Question: In order to better manage how I was making my database calls using Doctrine, .
I managed to identify the modifications I had to make but (apart from overriding the vendor class).
the class is located here :
'''
vendor/doctrine/dbal/lib/Doctrine/DBAL/Logging/DebugStack.php
'''
For those who are interested, here is the result :

To do this, you need to :
Override the 'vendor/doctrine/doctrine-bundle/Resources/views/Collector/db.html.twig' file
Copy this file to 'app
esources\DoctrineBundleiews\Collector\db.html.twig'
You'll see my modifications below the two :
'''
{% extends app.request.isXmlHttpRequest ? 'WebProfilerBundle:Profiler:ajax_layout.html.twig' : 'WebProfilerBundle:Profiler:layout.html.twig' %}
{% block toolbar %}
{% set icon %}
<img width="20" height="28" alt="Database" src="data:image/png;base64,iVBORw0KGgoAAAANSUhEUgAAABQAAAAcCAYAAABh2p9gAAAAGXRFWHRTb2Z0d2FyZQBBZG9iZSBJbWFnZVJlYWR5ccllPAAAAQRJREFUeNpi/P//PwM1ARMDlcGogZQDlpMnT7pxc3NbA9nhQKxOpL5rQLwJiPeBsI6Ozl+YBOOOHTv+AOllQNwtLS39F2owKYZ/gRq8G4i3ggxEToggWzvc3d2Pk+1lNL4fFAs6ODi8JzdS7mMRVyDVoAMHDsANdAPiOCC+jCQvQKqBQB/BDbwBxK5AHA3E/kB8nKJkA8TMQBwLxaBIKQbi70AvTADSBiSadwFXpCikpKQU8PDwkGTaly9fHFigkaKIJid4584dkiMFFI6jkTJII0WVmpHCAixZQEXWYhDeuXMnyLsVlEQKI45qFBQZ8eRECi4DBaAlDqle/8A48ip6gAADANdQY88Uc0oGAAAAAElFTkSuQmCC" />
<span class="sf-toolbar-status{% if 50 < collector.querycount %} sf-toolbar-status-yellow{% endif %}">{{ collector.querycount }}</span>
{% if collector.querycount > 0 %}
<span class="sf-toolbar-info-piece-additional-detail">in {{ '%0.2f'|format(collector.time * 1000) }} ms</span>
{% endif %}
{% if collector.invalidEntityCount > 0 %}
<span class="sf-toolbar-info-piece-additional sf-toolbar-status sf-toolbar-status-red">{{ collector.invalidEntityCount }}</span>
{% endif %}
{% if collector.cacheEnabled %}
<span class="sf-toolbar-info-piece-additional sf-toolbar-status sf-toolbar-status-green" title="Second level cache enabled">2l cache</span>
{% endif %}
{% endset %}
{% set text %}
<div class="sf-toolbar-info-piece">
<b>DB Queries</b>
<span>{{ collector.querycount }}</span>
</div>
<div class="sf-toolbar-info-piece">
<b>Query time</b>
<span>{{ '%0.2f'|format(collector.time * 1000) }} ms</span>
</div>
<div class="sf-toolbar-info-piece">
<b>Invalid entities</b>
<span class="sf-toolbar-status sf-toolbar-status-{{ collector.invalidEntityCount > 0 ? 'red' : 'green' }}">{{ collector.invalidEntityCount }}</span>
</div>
{% if collector.cacheEnabled %}
<div class="sf-toolbar-info-piece">
<b>Cache hits</b>
<span class="sf-toolbar-status sf-toolbar-status-green">{{ collector.cacheHitsCount }}</span>
</div>
<div class="sf-toolbar-info-piece">
<b>Cache misses</b>
<span class="sf-toolbar-status sf-toolbar-status-{{ collector.cacheMissesCount > 0 ? 'yellow' : 'green' }}">{{ collector.cacheMissesCount }}</span>
</div>
<div class="sf-toolbar-info-piece">
<b>Cache puts</b>
<span class="sf-toolbar-status sf-toolbar-status-{{ collector.cachePutsCount > 0 ? 'yellow' : 'green' }}">{{ collector.cachePutsCount }}</span>
</div>
{% endif %}
{% endset %}
{% include 'WebProfilerBundle:Profiler:toolbar_item.html.twig' with { 'link': profiler_url } %}
{% endblock %}
{% block menu %}
<span class="label">
<span class="icon"><img src="data:image/png;base64,iVBORw0KGgoAAAANSUhEUgAAABoAAAAcCAYAAAB/E6/TAAABLUlEQVR42u3TP0vDQBiA8UK/gDiLzi0IhU4OEunk5OQUAhGSOBUCzqWfIKSzX8DRySF0URCcMjWLIJjFD9Cpk/D6HITecEPUuzhIAz8CIdyTP/f2iqI4qaqqDx8l5Ic2uIeP/bquezCokOAFF+oCN3t4gPzSEjc4NEPaCldQbzjELTYW0RJzHDchwwem+ons6ZBpLSJ7nueJC22h0V+FzmwWV0ee59vQNV67CGVZJmEYbkNjfpY6X6I0Qo4/3RMmTdDDspuQVsJvgkP3IdMbIkIjLPBoadG2646iKJI0Ta2wxm6OdnP0/Tk6DYJgHcfxpw21RtscDTDDnaVZ26474GkkSRIrrPEv5sgMTfHe+cA2O6wPH6vOBpYQNALneHb96XTEDI6dzpEZ0VzO0Rf3pP5LMLI4tAAAAABJRU5ErkJggg==" alt="" /></span>
<strong>Doctrine</strong>
<span class="count">
<span>{{ collector.querycount }}</span>
<span>{{ '%0.0f'|format(collector.time * 1000) }} ms</span>
</span>
</span>
{% endblock %}
{% block panel %}
{% if 'explain' == page %}
{{ render(controller('DoctrineBundle:Profiler:explain', {
'token': token,
'panel': 'db',
'connectionName': app.request.query.get('connection'),
'query': app.request.query.get('query')
})) }}
{% else %}
{{ block('queries') }}
{% endif %}
{% endblock %}
{% block queries %}
<h2>Queries</h2>
{# ========================================= MODIFIED ===============================#}
<script src="{{ asset('vendor/jquery/jquery-2.1.1.min.js') }}"></script>
<style rel="stylesheet">
.hidden {display: none;}
</style>
<script>
$(function(){
$('.trace').on('click', function(e){
e.preventDefault();
$(this).next().toggleClass('hidden');
});
});
</script>
{% for connection, queries in collector.queries %}
<h3>Connection <em>{{ connection }}</em></h3>
{% if queries is empty %}
<p>
<em>No queries.</em>
</p>
{% else %}
<p>
<button type="button" class="sf-button" onclick="expandAllQueries(this);" data-action="expand">
<span class="border-l">
<span class="border-r">
<span class="btn-bg">Expand all queries</span>
</span>
</span>
</button>
</p>
<table class="alt" id="queriesPlaceholder-{{ loop.index }}">
<thead>
<tr>
<th onclick="javascript:sortTable(this, 0, 'queries-{{ loop.index }}')" data-sort-direction="-1" style="cursor: pointer;">#<span>&#9650;</span></th>
<th onclick="javascript:sortTable(this, 1, 'queries-{{ loop.index }}')" style="cursor: pointer;">Time<span></span></th>
<th style="width: 100%;">Info</th>
</tr>
</thead>
<tbody id="queries-{{ loop.index }}">
{% for i, query in queries %}
<tr id="queryNo-{{ i }}-{{ loop.parent.loop.index }}" class="{{ cycle(['odd', 'even'], i) }}">
<td>{{ loop.index }}</td>
<td>{{ '%0.2f'|format(query.executionMS * 1000) }}&nbsp;ms</td>
<td>
<div class="query-section" data-state="collapsed" onclick="return expandQuery(this);" title="Expand query" data-target-id="code-{{ i }}-{{ loop.parent.loop.index }}" style="cursor: pointer;">
<img alt="+" src="data:image/gif;base64,R0lGODlhEgASAMQTANft99/v+Ga44bHb8ITG52S44dXs9+z1+uPx+YvK6WC24G+944/M6W28443L6dnu+Ge54v/+/l614P///wAAAAAAAAAAAAAAAAAAAAAAAAAAAAAAAAAAAAAAAAAAAAAAACH5BAEAABMALAAAAAASABIAQAVS4DQBTiOd6LkwgJgeUSzHSDoNaZ4PU6FLgYBA5/vFID/DbylRGiNIZu74I0h1hNsVxbNuUV4d9SsZM2EzWe1qThVzwWFOAFCQFa1RQq6DJB4iIQA7" style="display: inline;" />
<img alt="-" src="data:image/gif;base64,R0lGODlhEgASAMQSANft94TG57Hb8GS44ez1+mC24IvK6ePx+Wa44dXs92+942e54o3L6W2844/M6dnu+P/+/l614P///wAAAAAAAAAAAAAAAAAAAAAAAAAAAAAAAAAAAAAAAAAAAAAAAAAAACH5BAEAABIALAAAAAASABIAQAVCoCQBTBOd6Kk4gJhGBCTPxysJb44K0qD/ER/wlxjmisZkMqBEBW5NHrMZmVKvv9hMVsO+hE0EoNAstEYGxG9heIhCADs=" style="display: none;" />
<span style="display: none">Shrink query</span>
<span id="smallcode-{{ i }}-{{ loop.parent.loop.index }}">
{{ query.sql|doctrine_minify_query|raw }}
</span>
</div>
<code id="code-{{ i }}-{{ loop.parent.loop.index }}">
{{ query.sql|doctrine_pretty_query(i, loop.parent.loop.index)|raw }}
</code>
<span id="original-query-{{ i }}-{{ loop.parent.loop.index }}" style="display: none;">
{{ query.sql|doctrine_replace_query_parameters(query.params)|raw }}
</span>
<small>
<strong>Parameters</strong>: {{ query.params|yaml_encode }} <br />
[<span id="expandParams-{{ i }}-{{ loop.parent.loop.index }}" onclick="javascript:toggleRunnableQuery(this);" target-data-id="original-query-{{ i }}-{{ loop.parent.loop.index }}" style="cursor: pointer;">Display runnable query</span>]<br/>
</small>
{% if query.explainable %}
[<a href="{{ path('_profiler', {'panel': 'db', 'token': token, 'page': 'explain', 'connection': connection, 'query': i}) }}" onclick="return explain(this);" style="text-decoration: none;" title="Explains the query" data-target-id="explain-{{ i }}-{{ loop.parent.loop.index }}" >
<img alt="+" src="data:image/gif;base64,R0lGODlhEgASAMQTANft99/v+Ga44bHb8ITG52S44dXs9+z1+uPx+YvK6WC24G+944/M6W28443L6dnu+Ge54v/+/l614P///wAAAAAAAAAAAAAAAAAAAAAAAAAAAAAAAAAAAAAAAAAAAAAAACH5BAEAABMALAAAAAASABIAQAVS4DQBTiOd6LkwgJgeUSzHSDoNaZ4PU6FLgYBA5/vFID/DbylRGiNIZu74I0h1hNsVxbNuUV4d9SsZM2EzWe1qThVzwWFOAFCQFa1RQq6DJB4iIQA7" style="display: inline; width: 12px; height: 12px;" />
<img alt="-" src="data:image/gif;base64,R0lGODlhEgASAMQSANft94TG57Hb8GS44ez1+mC24IvK6ePx+Wa44dXs92+942e54o3L6W2844/M6dnu+P/+/l614P///wAAAAAAAAAAAAAAAAAAAAAAAAAAAAAAAAAAAAAAAAAAAAAAAAAAACH5BAEAABIALAAAAAASABIAQAVCoCQBTBOd6Kk4gJhGBCTPxysJb44K0qD/ER/wlxjmisZkMqBEBW5NHrMZmVKvv9hMVsO+hE0EoNAstEYGxG9heIhCADs=" style="display: none; width: 12px; height: 12px;" />
<span style="vertical-align:top">Explain query</span>
</a>]
{% else %}
This query cannot be explained
{% endif %}
{% if query.explainable %}
<div id="explain-{{ i }}-{{ loop.parent.loop.index }}" class="loading"></div>
{% endif %}
{# ========================================= MODIFIED ===============================#}
{% if query.trace is defined %}
<div>
[<a href="#/" style="text-decoration: none;" title="Show the trace" class="trace">
<img alt="+" src="data:image/gif;base64,R0lGODlhEgASAMQTANft99/v+Ga44bHb8ITG52S44dXs9+z1+uPx+YvK6WC24G+944/M6W28443L6dnu+Ge54v/+/l614P///wAAAAAAAAAAAAAAAAAAAAAAAAAAAAAAAAAAAAAAAAAAAAAAACH5BAEAABMALAAAAAASABIAQAVS4DQBTiOd6LkwgJgeUSzHSDoNaZ4PU6FLgYBA5/vFID/DbylRGiNIZu74I0h1hNsVxbNuUV4d9SsZM2EzWe1qThVzwWFOAFCQFa1RQq6DJB4iIQA7" style="display: inline; width: 12px; height: 12px;" />
<span style="vertical-align:top">Show the trace</span>
</a>]
<div class="hidden">{{ dump(query.trace) }}</div>
</div>
{% endif %}
</td>
</tr>
{% endfor %}
</tbody>
</table>
{% endif %}
{% endfor %}
<h2>Database Connections</h2>
{% if collector.connections %}
{% include 'WebProfilerBundle:Profiler:table.html.twig' with {data: collector.connections} only %}
{% else %}
<p>
<em>No connections.</em>
</p>
{% endif %}
<h2>Entity Managers</h2>
{% if collector.managers %}
{% include 'WebProfilerBundle:Profiler:table.html.twig' with {data: collector.managers} only %}
{% else %}
<p>
<em>No entity managers.</em>
</p>
{% endif %}
<h2>Second Level Cache</h2>
{% if collector.cacheCounts %}
{% include 'WebProfilerBundle:Profiler:table.html.twig' with {data: collector.cacheCounts} only %}
{% if collector.cacheRegions.hits %}
<h3>Number of cache hits</h3>
{% include 'WebProfilerBundle:Profiler:table.html.twig' with {data: collector.cacheRegions.hits} only %}
{% endif %}
{% if collector.cacheRegions.misses %}
<h3>Number of cache misses</h3>
{% include 'WebProfilerBundle:Profiler:table.html.twig' with {data: collector.cacheRegions.misses} only %}
{% endif %}
{% if collector.cacheRegions.puts %}
<h3>Number of cache puts</h3>
{% include 'WebProfilerBundle:Profiler:table.html.twig' with {data: collector.cacheRegions.puts} only %}
{% endif %}
{% else %}
<p>
<em>No cache.</em>
</p>
{% endif %}
<h2>Mapping</h2>
{% for manager, classes in collector.entities %}
<h3>Manager <em>{{ manager }}</em></h3>
{% if classes is empty %}
<p><em>No loaded entities.</em></p>
{% else %}
<table>
<thead>
<tr>
<th scope="col">Class</th>
<th scope="col">Mapping errors</th>
</tr>
</thead>
<tbody>
{% for class in classes %}
<tr>
<td>{{ class }}</td>
<td>
{% if collector.mappingErrors[manager][class] is defined %}
<ul>
{% for error in collector.mappingErrors[manager][class] %}
<li>{{ error }}</li>
{% endfor %}
</ul>
{% else %}
Valid
{% endif %}
</td>
</tr>
{% endfor %}
</tbody>
</table>
{% endif %}
{% endfor %}
<script type="text/javascript">//<![CDATA[
function explain(link) {
"use strict";
var imgs = link.children,
target = link.getAttribute('data-target-id');
Sfjs.toggle(target, imgs[0], imgs[1])
.load(
target,
link.href,
null,
function(xhr, el) {
el.innerHTML = 'An error occurred while loading the details';
Sfjs.removeClass(el, 'loading');
}
);
return false;
}
function expandAllQueries(button) {
var queries = document.getElementsByClassName('query-section'),
i = queries.length,
action = button.getAttribute('data-action');
if (action == 'expand') {
button.getElementsByClassName('btn-bg')[0].innerHTML = 'Collapse all queries';
while (i--) {
if (queries[i].getAttribute('data-state') == 'collapsed') {
expandQuery(queries[i]);
}
}
} else {
button.getElementsByClassName('btn-bg')[0].innerHTML = 'Expand all queries';
while (i--) {
if (queries[i].getAttribute('data-state') == 'expanded') {
expandQuery(queries[i]);
}
}
}
button.setAttribute('data-action', action == 'expand' ? 'collapse' : 'expand');
}
function expandQuery(link) {
var sections = link.children,
target = link.getAttribute('data-target-id'),
targetId = target.replace('code', ''),
queriesParameters = document.getElementById('original-query' + targetId);
if (queriesParameters.style.display != 'none') {
queriesParameters.style.display = 'none';
document.getElementById('small' + target).style.display = 'inline';
document.getElementById('expandParams' + targetId).innerHTML = 'Display runnable query';
}
if (document.getElementById('small' + target).style.display != 'none') {
document.getElementById('small' + target).style.display = 'none';
document.getElementById(target).style.display = 'inline';
sections[0].style.display = 'none';
sections[1].style.display = 'inline';
sections[2].style.display = 'inline';
link.setAttribute('data-state', 'expanded');
} else {
document.getElementById('small' + target).style.display = 'inline';
document.getElementById(target).style.display = 'none';
sections[0].style.display = 'inline';
sections[1].style.display = 'none';
sections[2].style.display = 'none';
link.setAttribute('data-state', 'collapsed');
}
return false;
}
function toggleRunnableQuery(target) {
var targetId = target.getAttribute('target-data-id').replace('original-query', ''),
targetElement = document.getElementById(target.getAttribute('target-data-id')),
elem;
if (targetElement.style.display != 'block') {
targetElement.style.display = 'block';
target.innerHTML = 'Hide runnable query';
document.getElementById('smallcode' + targetId).style.display = 'none';
document.getElementById('code' + targetId).style.display = 'none';
elem = document.getElementById('code' + targetId).parentElement.children[0];
elem.children[0].style.display = 'inline';
elem.children[1].style.display = 'none';
elem.children[2].style.display = 'none';
} else {
targetElement.style.display = 'none';
target.innerHTML = 'Display runnable query';
document.getElementById('smallcode' + targetId).style.display = 'inline';
}
}
function sortTable(header, column, targetId) {
"use strict";
var direction = parseInt(header.getAttribute('data-sort-direction')) || 1,
items = [],
target = document.getElementById(targetId),
rows = target.children,
headers = header.parentElement.children,
i;
for (i = 0; i < rows.length; ++i) {
items.push(rows[i]);
}
for (i = 0; i < headers.length; ++i) {
headers[i].removeAttribute('data-sort-direction');
if (headers[i].children.length > 0) {
headers[i].children[0].innerHTML = '';
}
}
header.setAttribute('data-sort-direction', (-1*direction).toString());
header.children[0].innerHTML = direction > 0 ? '&#9650;' : '&#9660;';
items.sort(function(a, b) {
return direction*(parseFloat(a.children[column].innerHTML) - parseFloat(b.children[column].innerHTML));
});
for (i = 0; i < items.length; ++i) {
Sfjs.removeClass(items[i], i % 2 ? 'even' : 'odd');
Sfjs.addClass(items[i], i % 2 ? 'odd' : 'even');
target.appendChild(items[i]);
}
}
//]]></script>
<style>
h3 {
margin-bottom: 0px;
}
code {
display: none;
}
code pre {
padding: 5px;
}
</style>
{% endblock %}
'''
Next edit the 'vendor/doctrine/dbal/lib/Doctrine/DBAL/Logging/DebugStack.php' file
and change the startQuery method as follows :
'''
/**
* {@inheritdoc}
*/
public function startQuery($sql, array $params = null, array $types = null)
{
if ($this->enabled) {
$this->start = microtime(true);
$this->queries[++$this->currentQuery] = array('sql' => $sql, 'params' => $params, 'types' => $types, 'executionMS' => 0, 'trace' => debug_backtrace(DEBUG_BACKTRACE_IGNORE_ARGS));
}
}
'''
I've not yet found how to make a more efficient change, so every proposition here would be very nice !
Thanks !
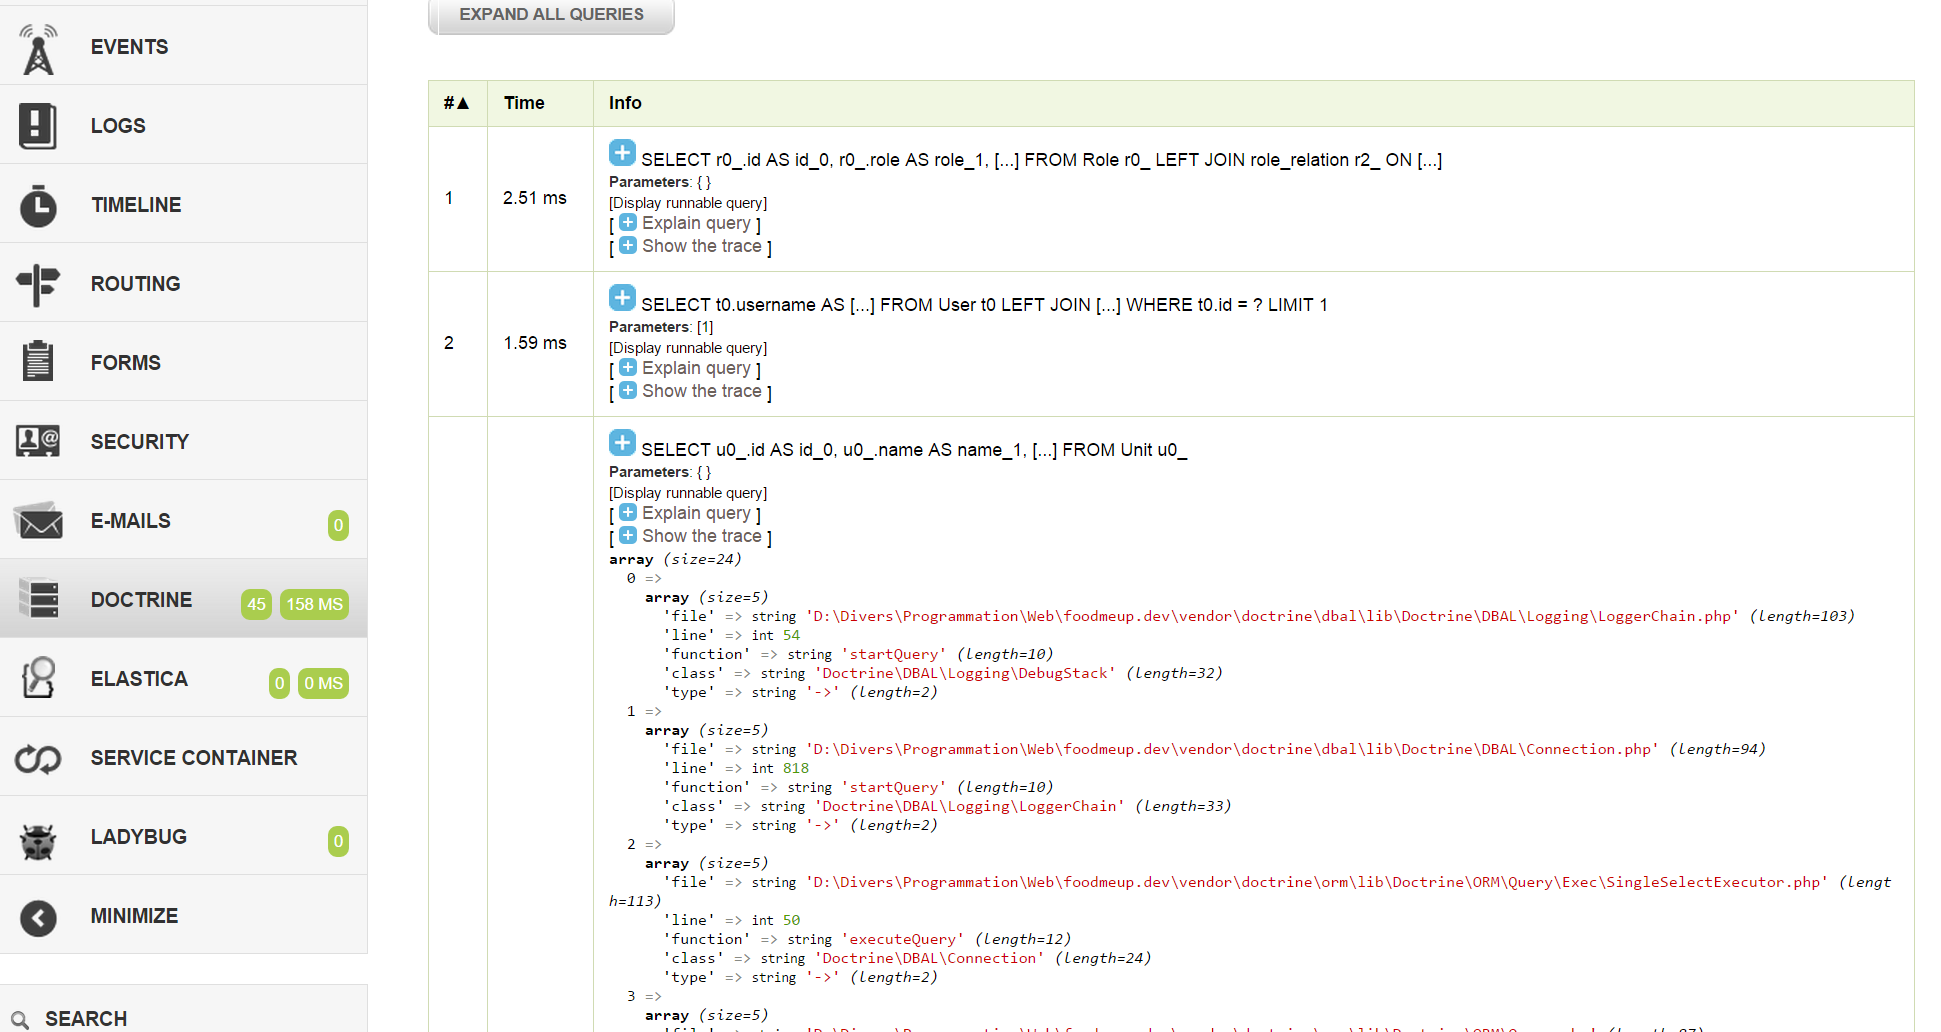
Answer: All DoctrineBundle classes are configured here: <URL>
You could probably override "doctrine.dbal.logger.profiling.class" with your own implementation like this:
'''
# app/config/config.yml
parameters:
doctrine.dbal.logger.profiling.class: Acme\HelloBundle\Logging\MyDebugStack
'''
And in your class:
'''
namespace Acme\HelloBundle\Logging;
use Doctrine\DBAL\Logging\DebugStack;
class MyDebugStack extends DebugStack
{
//...
}
'''
Also, read this section about bundle overriding: <URL>